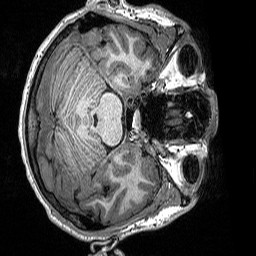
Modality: T1w
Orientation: axial
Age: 21
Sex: male